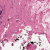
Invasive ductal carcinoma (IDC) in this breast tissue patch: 0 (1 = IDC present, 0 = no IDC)